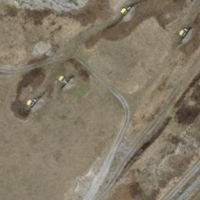
EUNIS habitat code: 23
Species observed at this site:
Pseudochorthippus parallelus
Lasiommata megera
Lysandra bellargus
Oedipoda caerulescens
Erebia aethiops
Chorthippus biguttulus
Euthystira brachyptera